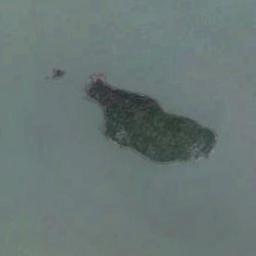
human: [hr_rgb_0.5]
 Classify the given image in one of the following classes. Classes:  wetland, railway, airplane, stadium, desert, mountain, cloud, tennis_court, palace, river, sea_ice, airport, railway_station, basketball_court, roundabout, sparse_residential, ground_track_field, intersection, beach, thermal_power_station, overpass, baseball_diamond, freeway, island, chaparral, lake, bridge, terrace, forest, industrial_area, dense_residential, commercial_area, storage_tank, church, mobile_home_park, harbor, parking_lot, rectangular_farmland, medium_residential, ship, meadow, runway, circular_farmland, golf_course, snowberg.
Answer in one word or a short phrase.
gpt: island